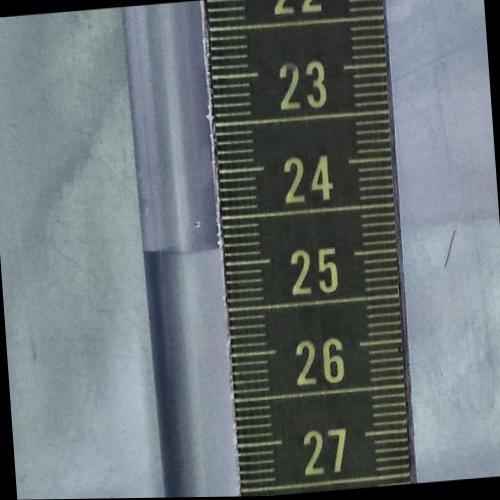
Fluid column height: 24.8 cm